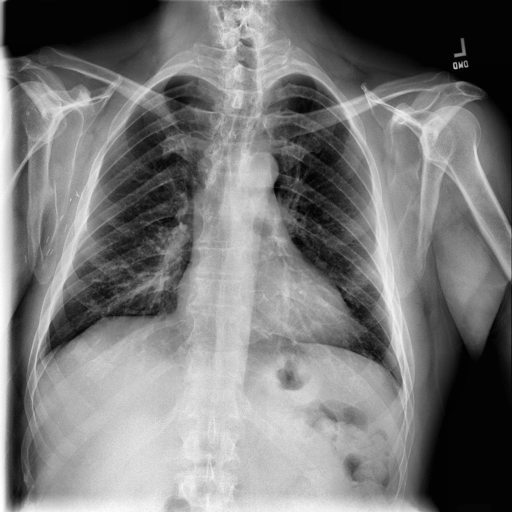
Finding: NORMAL